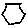
Label: hexagon